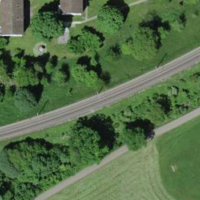
EUNIS habitat code: 55
Species observed at this site:
Stachys palustris